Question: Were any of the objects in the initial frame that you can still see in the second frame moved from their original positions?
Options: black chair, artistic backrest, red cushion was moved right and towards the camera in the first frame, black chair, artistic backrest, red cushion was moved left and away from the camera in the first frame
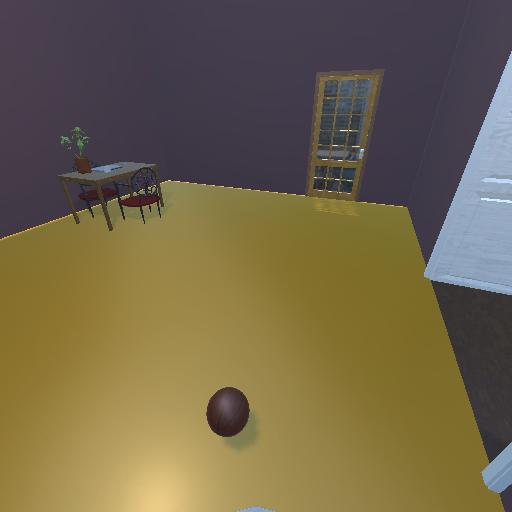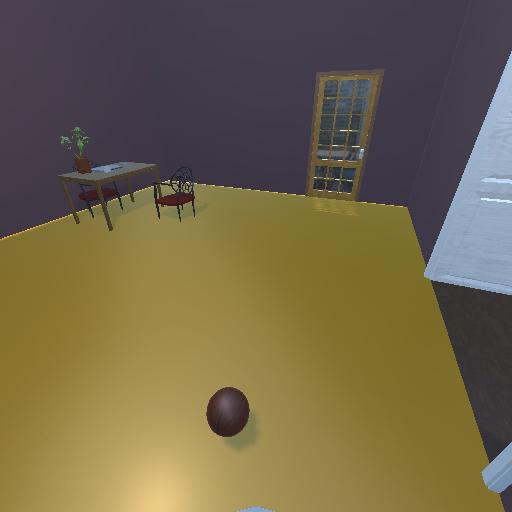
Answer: black chair, artistic backrest, red cushion was moved right and towards the camera in the first frame